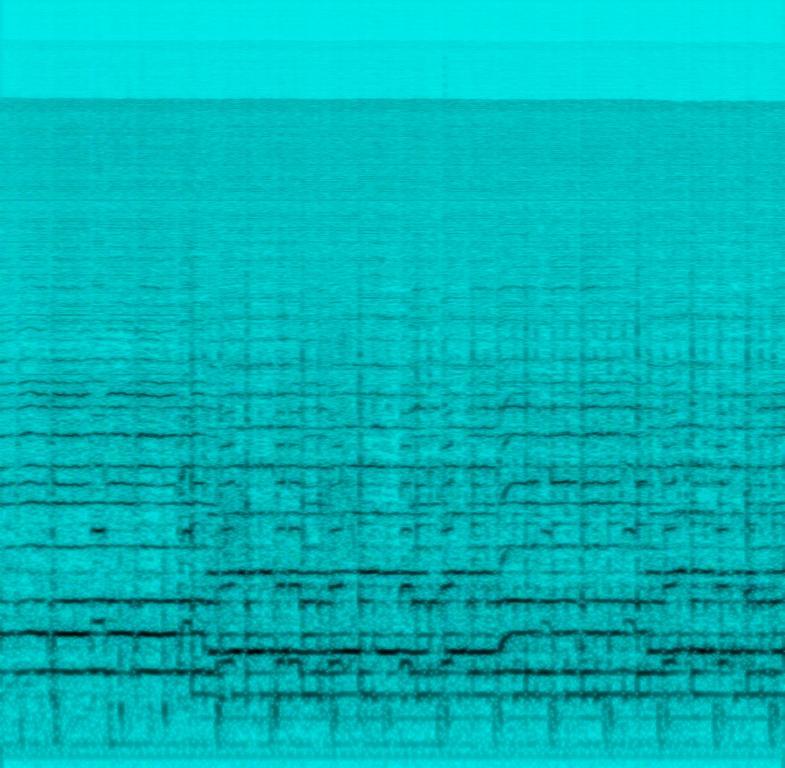
This music is a lively fiddle instrumental. The tempo is fast with a percussion accompaniment. The music is spirited, vibrant, enthusiastic,cheerful, happy , merry and sunny. This music is Country Folk.